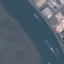
Land use / land cover: River